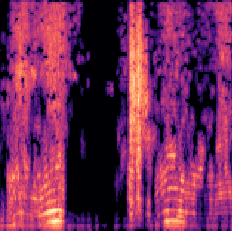
Sound class: Chainsaw